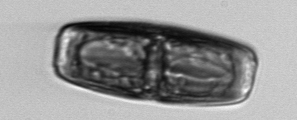
Label: Ephemera